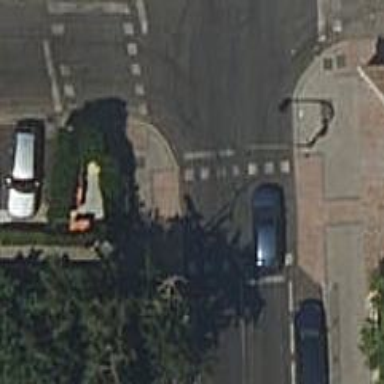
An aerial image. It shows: Crossing with traffic signals.